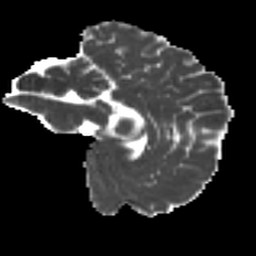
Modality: MD
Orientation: sagittal
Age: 24
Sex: male
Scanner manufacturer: ge
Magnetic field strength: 3 T
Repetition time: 7.8 s
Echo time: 0.0609 s